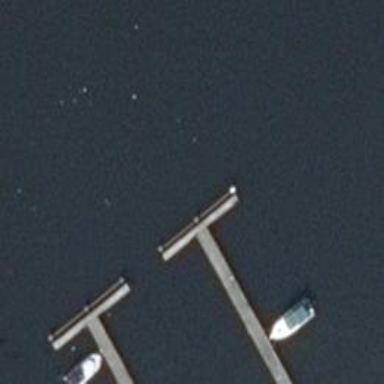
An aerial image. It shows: Man-made pier.